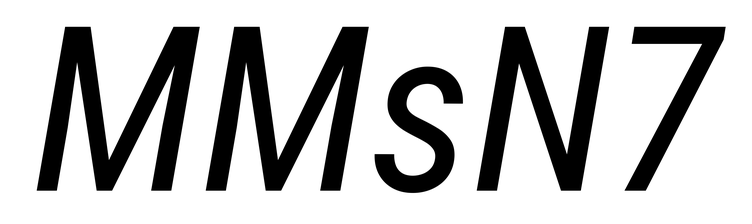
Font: Roboto-Italic_Condensed_Italic